Interaction volume radius: 5 \u00c5
Interaction volume height: 10 \u00c5
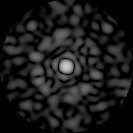
Disorder parameter: 0.8772